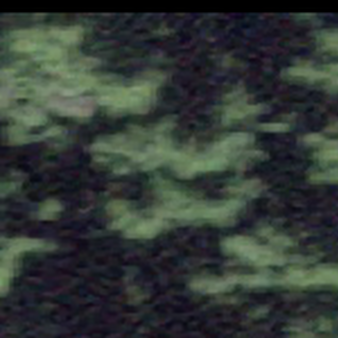
Label: other